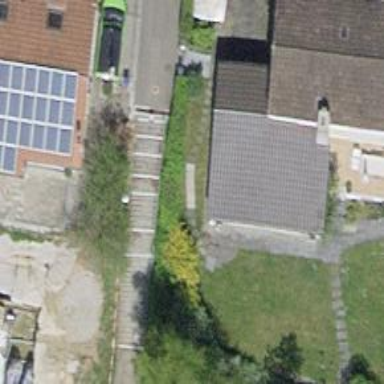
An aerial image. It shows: Set of steps on the road.